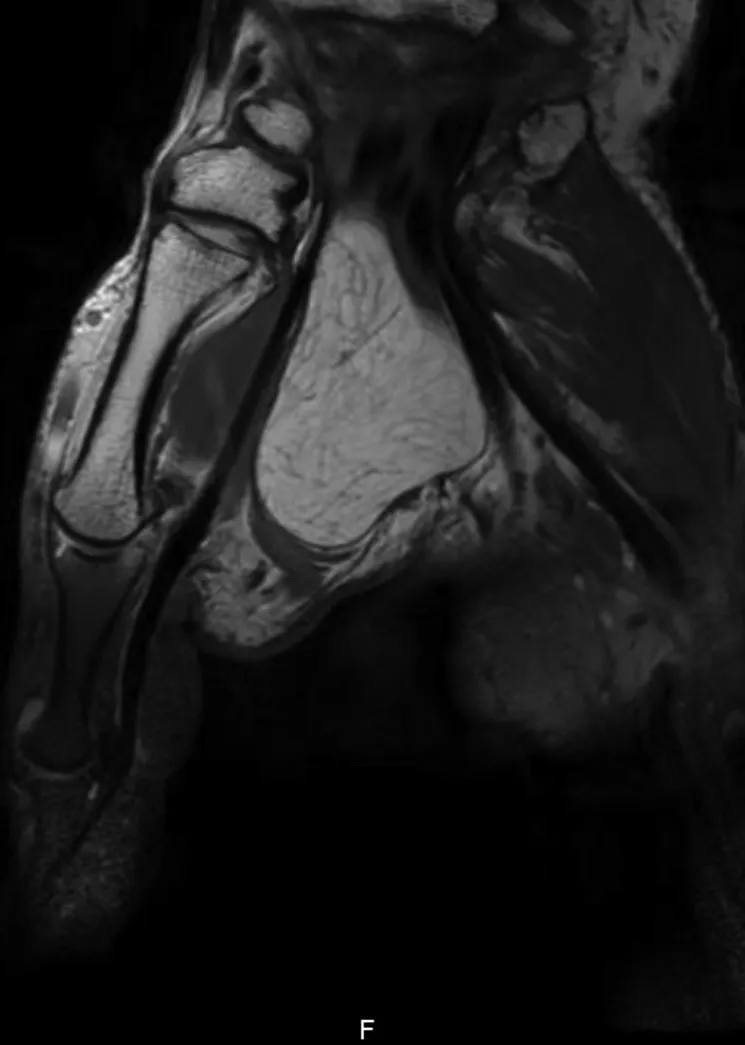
T1-weigthed coronal MRI image showing a capsulated adipose tumour without tendon involvement.
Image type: radiology (mri)